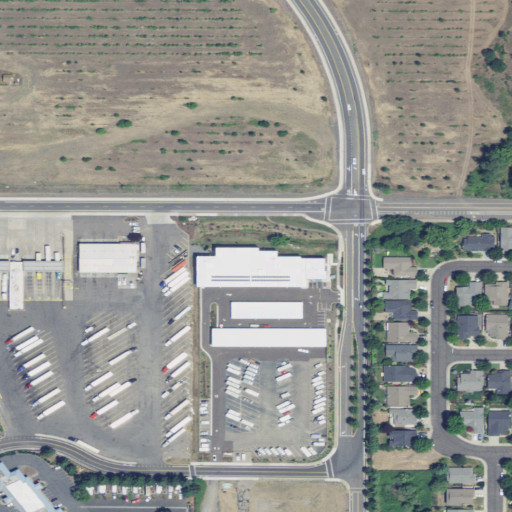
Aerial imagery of valley in Oregon named Fern Valley containing medium intensity development, high intensity development, low intensity development, open development, pasture, shrub, and grassland